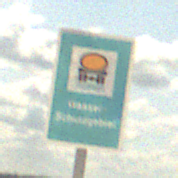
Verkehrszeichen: Wasserschutzgebiet
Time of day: Midday
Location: Outdoor (Beach)
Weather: PartlyCloudy
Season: NotSpecified
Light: Natural